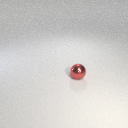
small red metal sphere